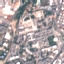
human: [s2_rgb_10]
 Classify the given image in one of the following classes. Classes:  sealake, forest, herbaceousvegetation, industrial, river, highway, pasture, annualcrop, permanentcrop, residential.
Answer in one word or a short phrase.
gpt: Industrial